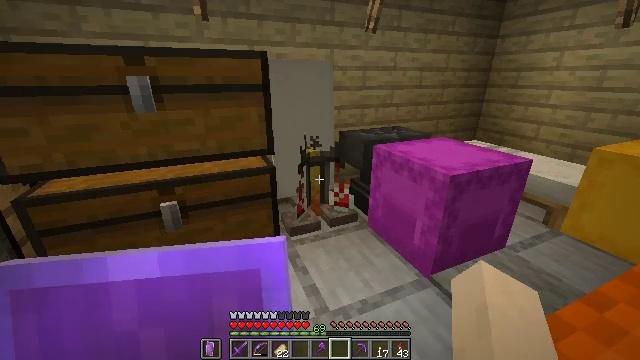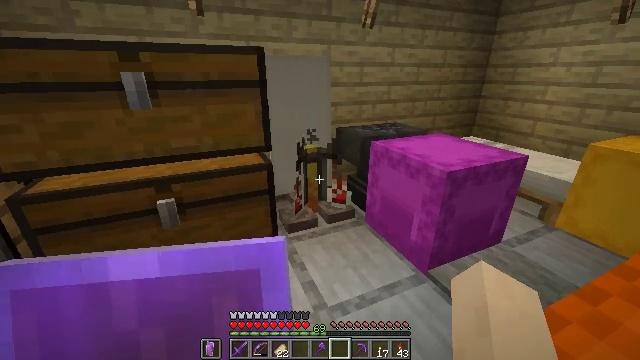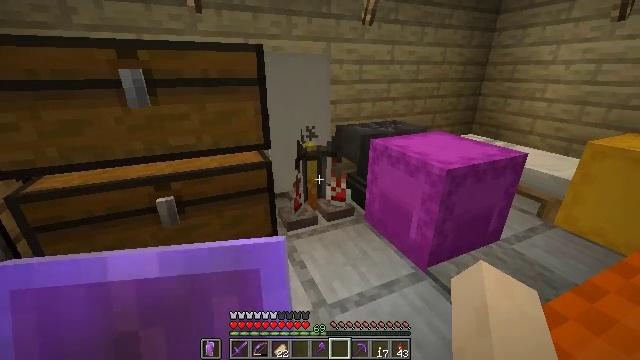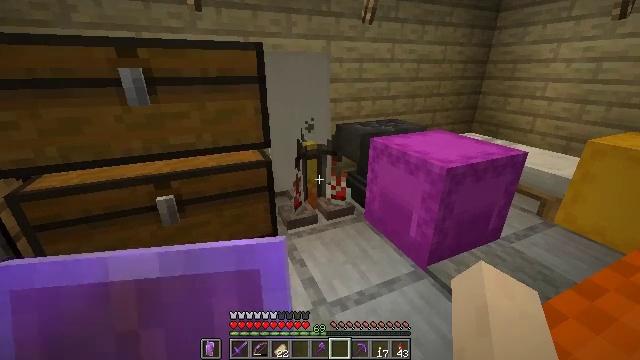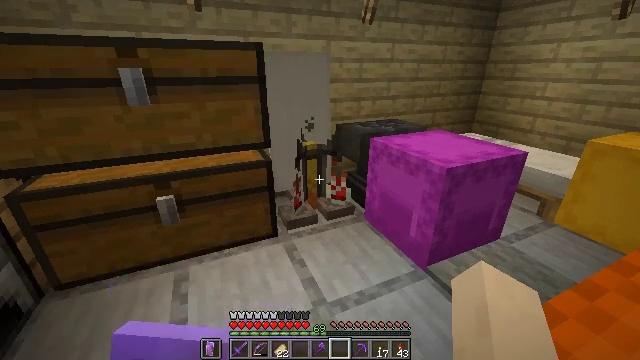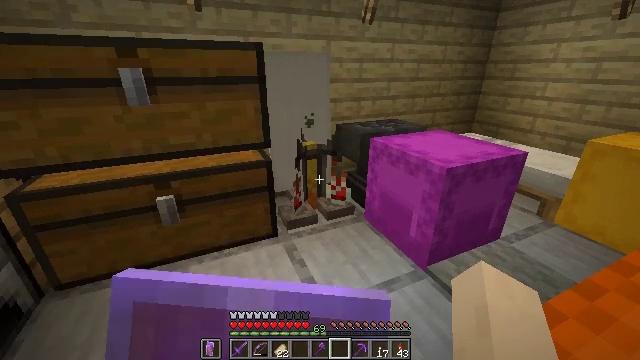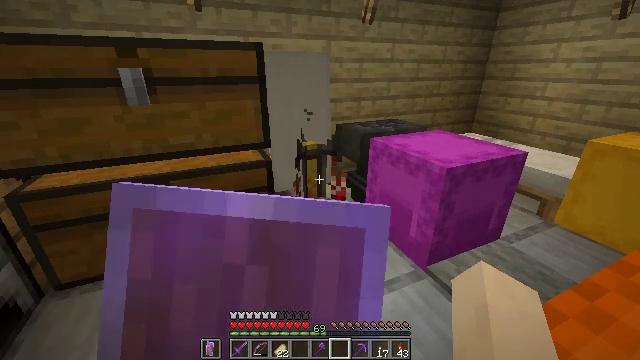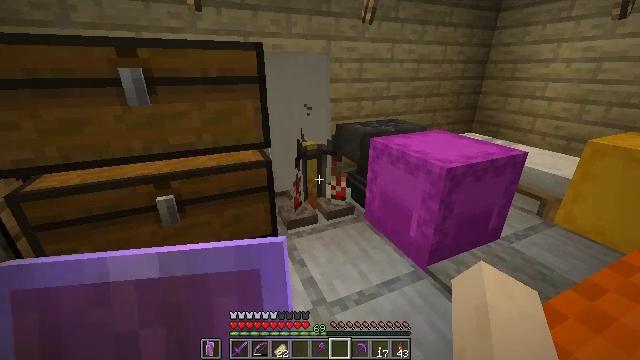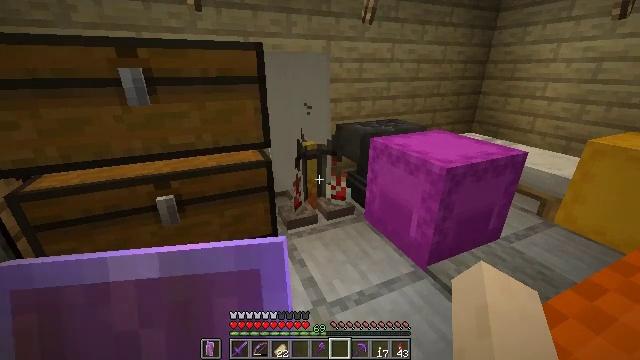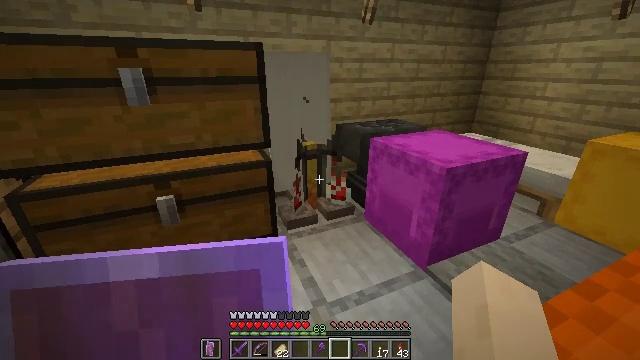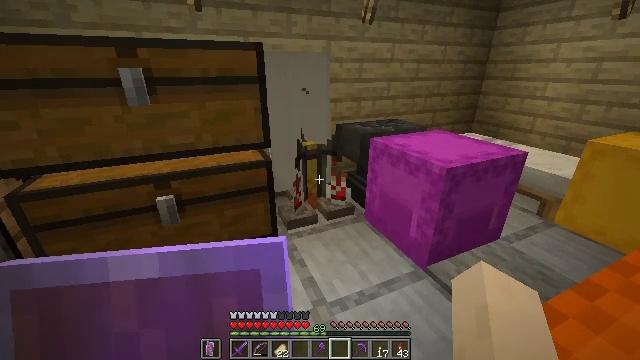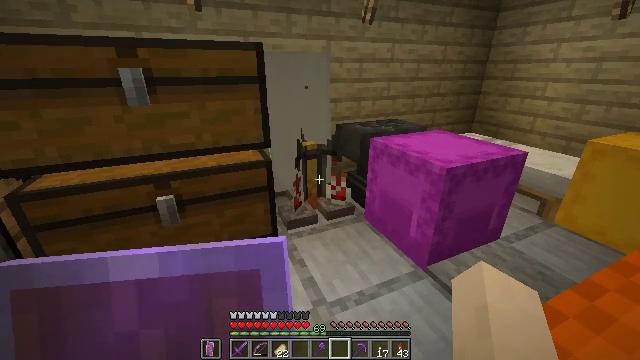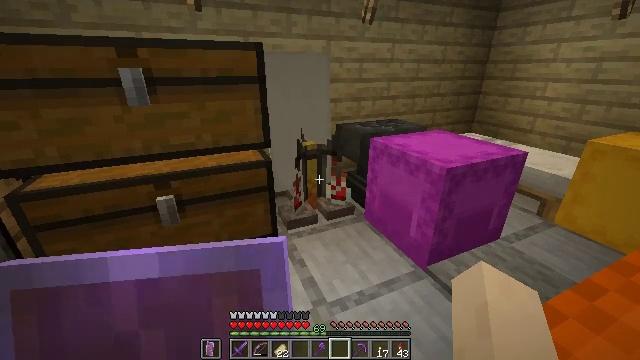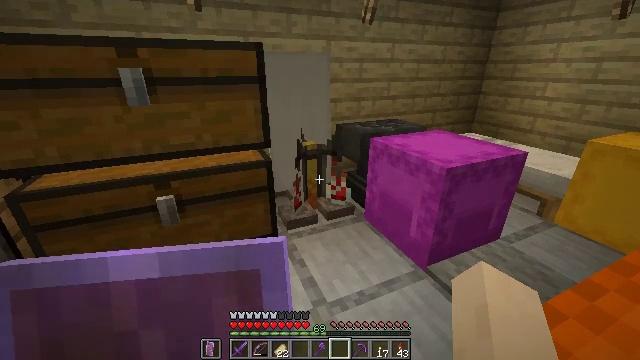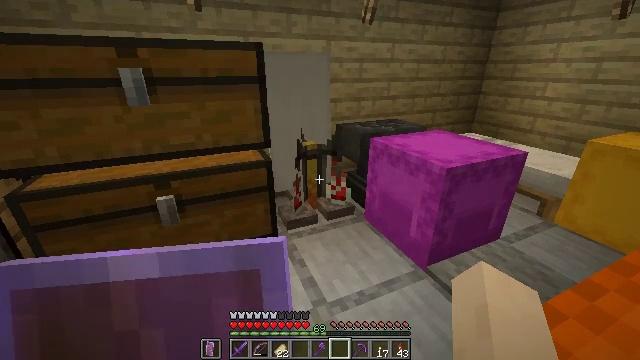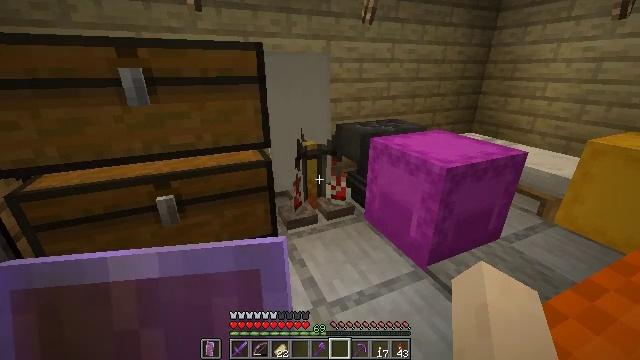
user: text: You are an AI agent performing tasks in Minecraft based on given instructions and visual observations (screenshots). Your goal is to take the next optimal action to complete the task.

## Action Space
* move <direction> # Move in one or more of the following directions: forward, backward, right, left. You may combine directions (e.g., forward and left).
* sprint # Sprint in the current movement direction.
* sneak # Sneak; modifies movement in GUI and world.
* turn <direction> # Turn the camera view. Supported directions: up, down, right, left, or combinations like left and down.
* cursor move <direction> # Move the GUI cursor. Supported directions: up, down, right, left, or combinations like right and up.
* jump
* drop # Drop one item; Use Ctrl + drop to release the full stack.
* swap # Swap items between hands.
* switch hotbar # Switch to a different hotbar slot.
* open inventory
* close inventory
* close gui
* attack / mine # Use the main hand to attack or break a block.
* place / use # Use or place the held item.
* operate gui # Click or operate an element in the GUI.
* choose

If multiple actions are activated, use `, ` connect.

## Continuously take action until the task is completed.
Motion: motion action
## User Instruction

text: Harvest the orange shulker box.
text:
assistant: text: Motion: no_op
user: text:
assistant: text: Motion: no_op
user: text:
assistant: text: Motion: no_op
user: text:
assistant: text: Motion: use / place
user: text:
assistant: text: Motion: use / place
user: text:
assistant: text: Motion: use / place
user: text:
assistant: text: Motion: no_op
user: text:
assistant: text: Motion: no_op
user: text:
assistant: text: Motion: no_op
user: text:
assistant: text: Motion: no_op
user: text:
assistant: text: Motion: no_op
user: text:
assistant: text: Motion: no_op
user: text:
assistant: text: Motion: no_op
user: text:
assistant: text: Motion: no_op
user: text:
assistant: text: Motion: no_op
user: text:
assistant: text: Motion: no_op
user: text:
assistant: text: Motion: no_op
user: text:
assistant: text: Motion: no_op
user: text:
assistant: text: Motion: no_op
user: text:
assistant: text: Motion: no_op
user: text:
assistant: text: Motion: no_op
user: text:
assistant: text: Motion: no_op
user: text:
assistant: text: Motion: no_op
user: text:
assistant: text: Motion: no_op
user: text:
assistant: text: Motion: no_op
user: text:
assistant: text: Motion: no_op
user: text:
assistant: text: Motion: no_op
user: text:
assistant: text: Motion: no_op
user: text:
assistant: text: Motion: no_op
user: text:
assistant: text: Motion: no_op